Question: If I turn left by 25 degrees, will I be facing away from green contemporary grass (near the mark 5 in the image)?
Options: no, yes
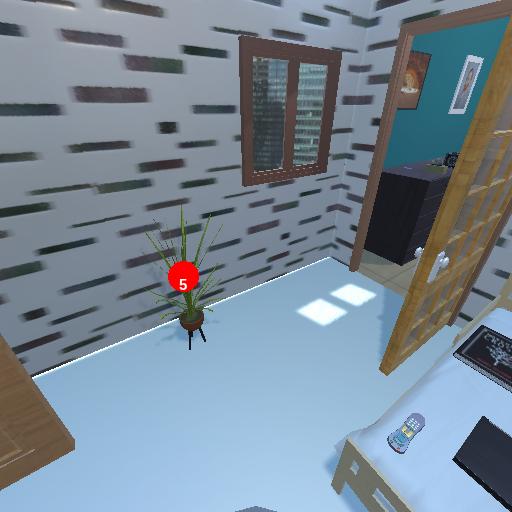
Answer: no